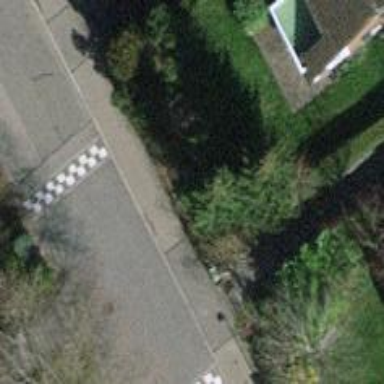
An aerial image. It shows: Kerb barrier.